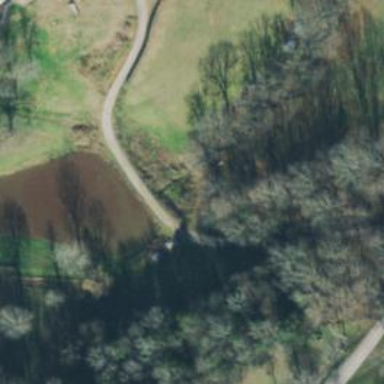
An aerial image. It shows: Driveway leading to service road.